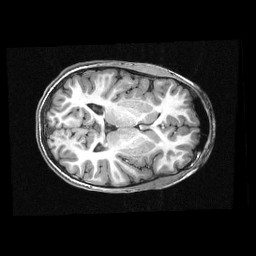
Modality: T1w
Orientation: axial
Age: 9
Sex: female
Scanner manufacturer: siemens
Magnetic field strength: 3 T
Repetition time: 2.3 s
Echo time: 0.00336 s